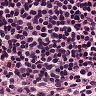
Metastatic tissue present: no